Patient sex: M
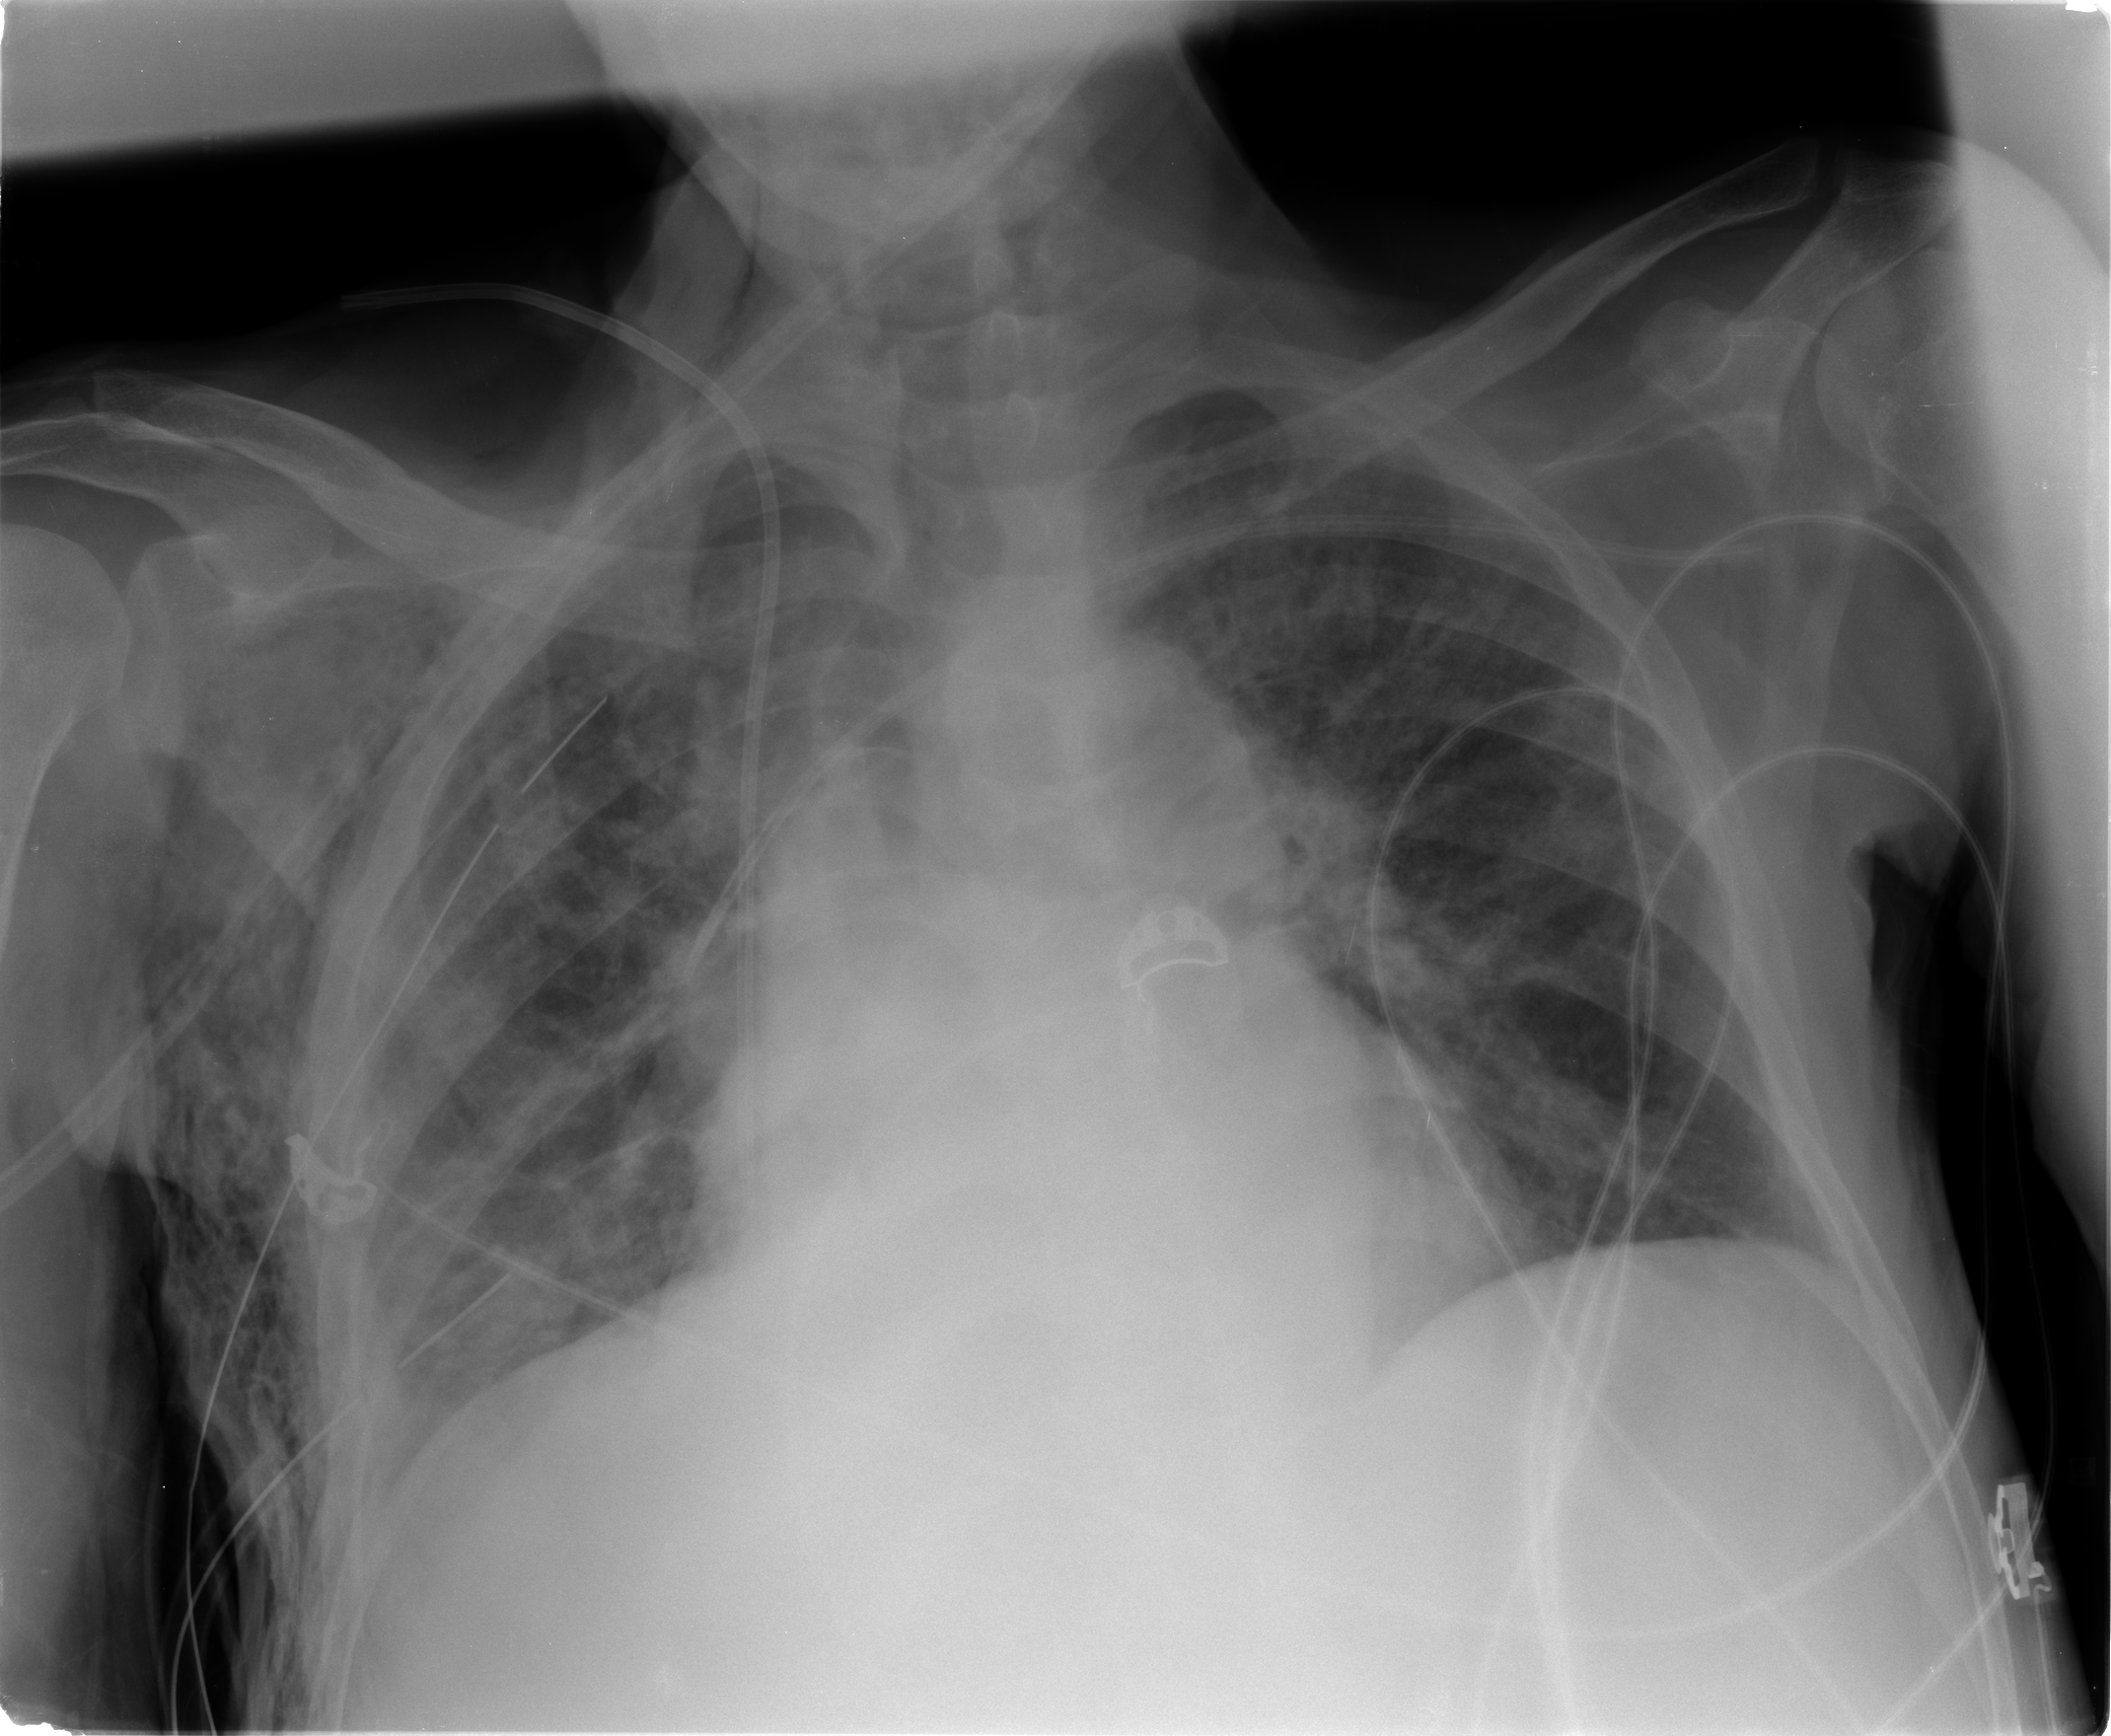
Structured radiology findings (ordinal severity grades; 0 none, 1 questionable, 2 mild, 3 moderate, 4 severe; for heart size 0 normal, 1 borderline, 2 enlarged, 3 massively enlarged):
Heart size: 0
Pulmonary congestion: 2
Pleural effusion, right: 1
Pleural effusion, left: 0
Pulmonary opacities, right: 3
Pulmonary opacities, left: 3
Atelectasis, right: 2
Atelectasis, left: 2